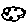
Label: cloud